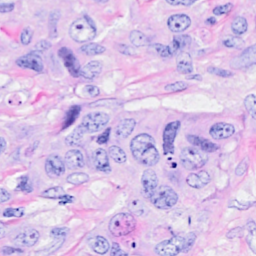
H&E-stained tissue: Breast